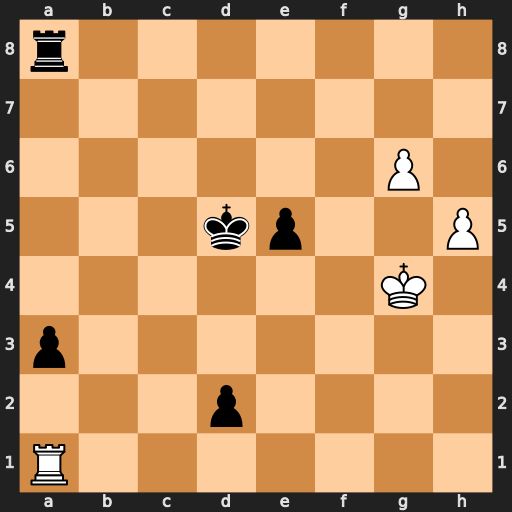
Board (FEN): r7/8/6P1/3kp2P/6K1/p7/3p4/R7
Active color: w
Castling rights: -
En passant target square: -
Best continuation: h6 Ke6 Kg5